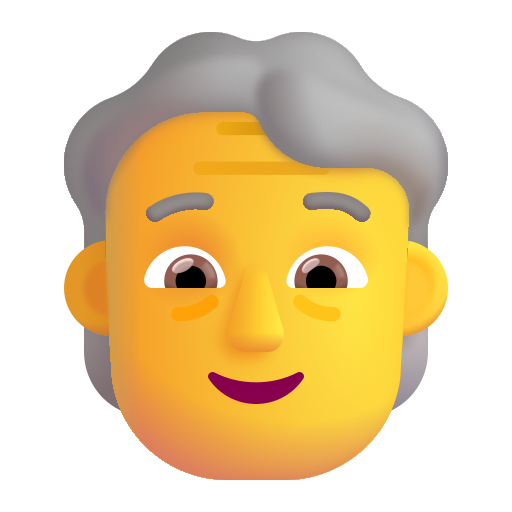
older person color default